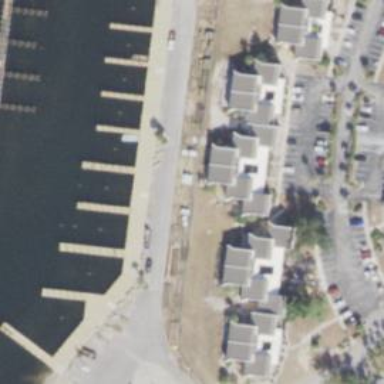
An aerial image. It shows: Marina on leisure land.